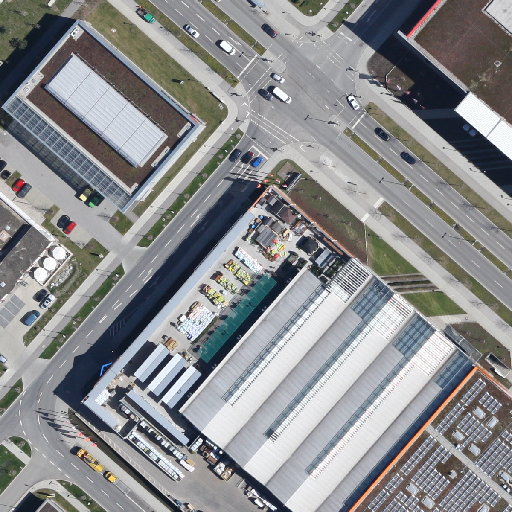
Referring expression: bikeway